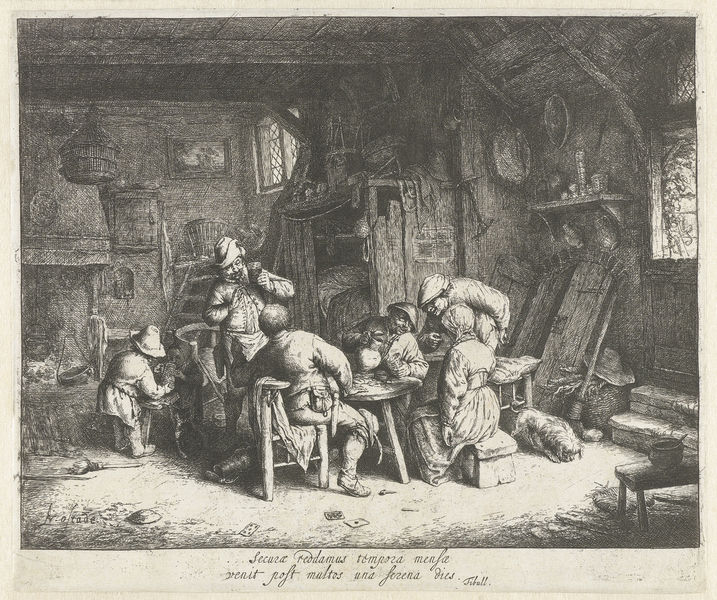
Titel: Boeren aan een maaltijd in een herberg
Künstler: Adriaen van Ostade
Standort: Amsterdam
Institution: Rijksmuseum
Schlagwörter: gruppe, menschen, fenster, frau, getränk, glas, hell, holz, hut, hüte, männer, raum, stuhl, tisch, zeichnung, zimmer, hund, mützen, trinken, hütte, kind, bauern, krug, holzschnitt, schrift, papier, bank, schemel, leiter, treppe, essen, france, pfeife, inschrift, bett, korb, stube, kammer, besen, töpfe, unterschrift, spanisch, gerät, druck, radierung, stich, text, bleistift, mahl, küche, bauernhaus, schüsseln, drinnen, bildunterschrift, wirtshaus, herd, spielkarten, ausschank, lkrug, tibull, a picture